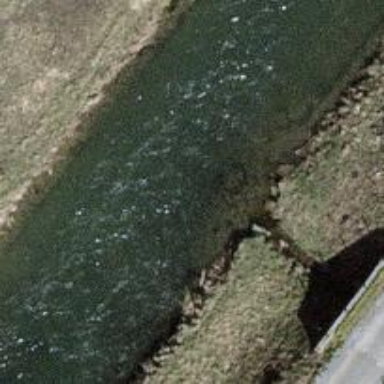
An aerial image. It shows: Drain that serves as waterway.